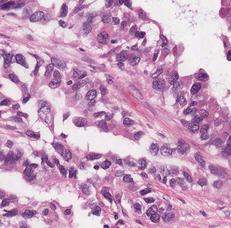
Tumor epithelial tissue: yes
Tumor-associated stroma tissue: yes
Normal tissue: no